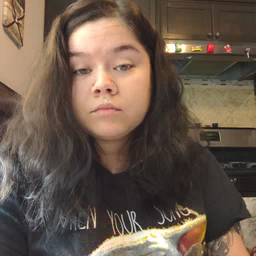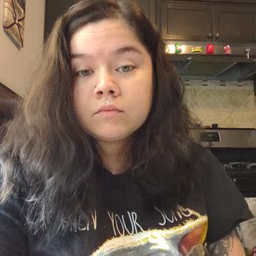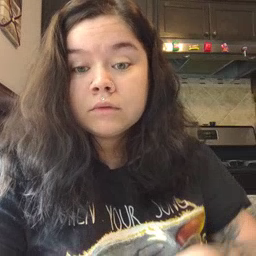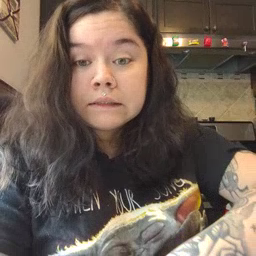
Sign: zipper